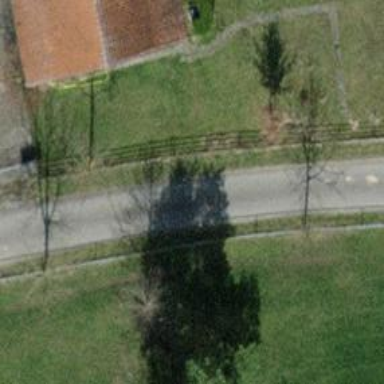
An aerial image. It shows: Well-maintained track road with grade 1 tracktype.